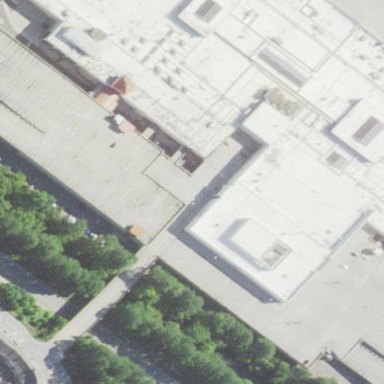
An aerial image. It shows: Multi-storey parking building.